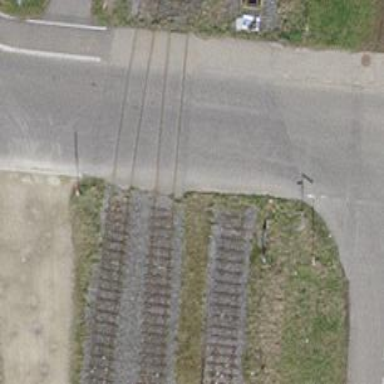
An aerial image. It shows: Railway buffer stop.